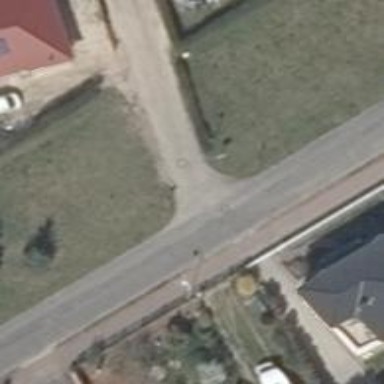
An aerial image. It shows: Smoothly paved residential road.